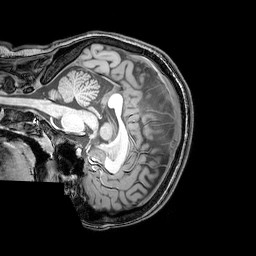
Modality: T1w
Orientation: sagittal
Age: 22
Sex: female
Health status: healthy
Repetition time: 0.081 s
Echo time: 0.037 s